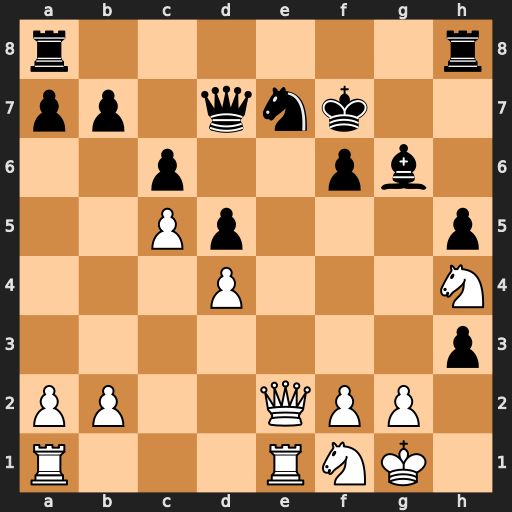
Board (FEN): r6r/pp1qnk2/2p2pb1/2Pp3p/3P3N/7p/PP2QPP1/R3RNK1
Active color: w
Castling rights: -
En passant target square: -
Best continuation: Qxe7+ Qxe7 Rxe7+ Kxe7 Nxg6+